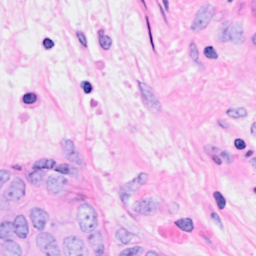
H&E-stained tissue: Breast